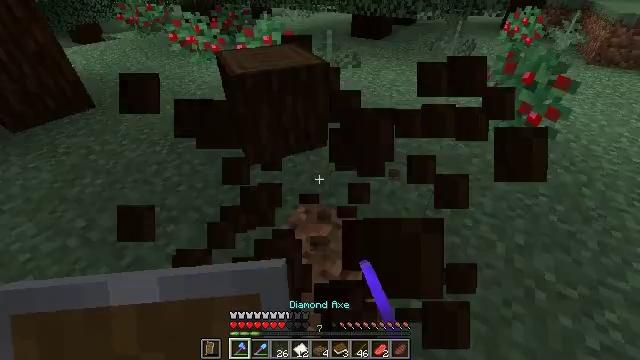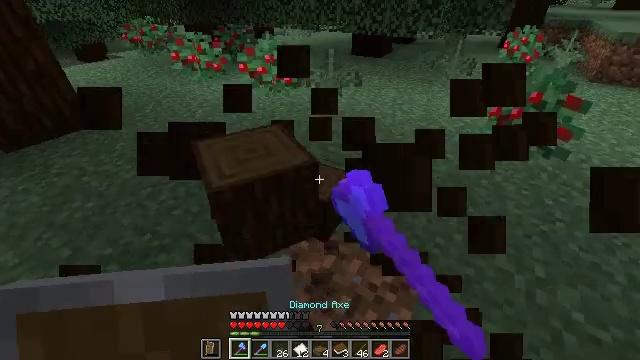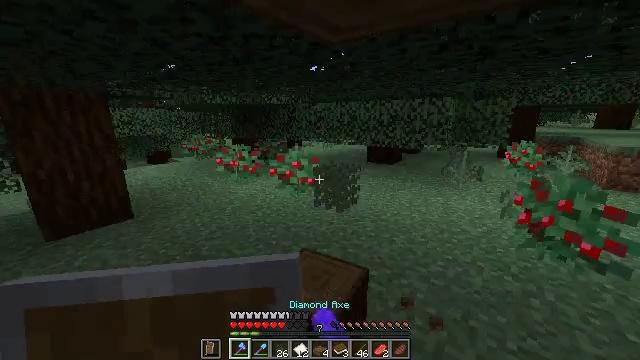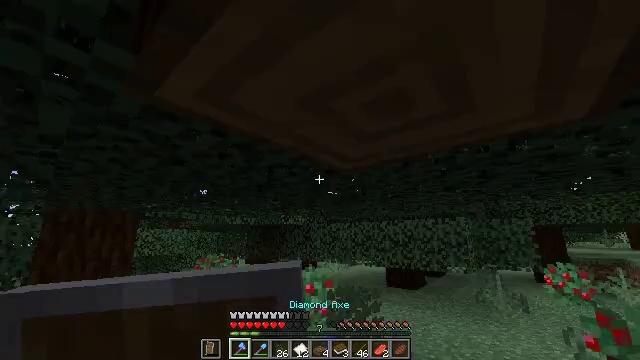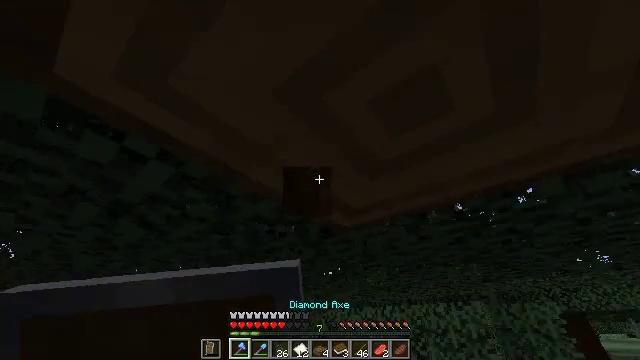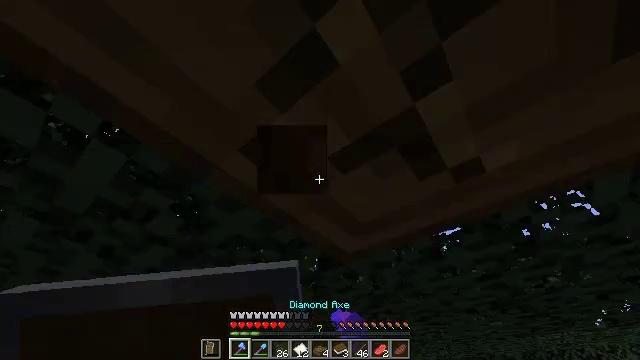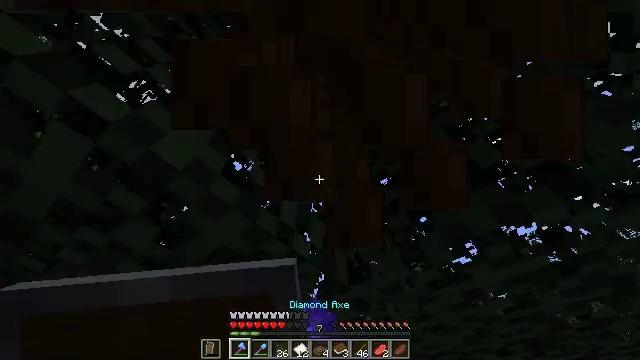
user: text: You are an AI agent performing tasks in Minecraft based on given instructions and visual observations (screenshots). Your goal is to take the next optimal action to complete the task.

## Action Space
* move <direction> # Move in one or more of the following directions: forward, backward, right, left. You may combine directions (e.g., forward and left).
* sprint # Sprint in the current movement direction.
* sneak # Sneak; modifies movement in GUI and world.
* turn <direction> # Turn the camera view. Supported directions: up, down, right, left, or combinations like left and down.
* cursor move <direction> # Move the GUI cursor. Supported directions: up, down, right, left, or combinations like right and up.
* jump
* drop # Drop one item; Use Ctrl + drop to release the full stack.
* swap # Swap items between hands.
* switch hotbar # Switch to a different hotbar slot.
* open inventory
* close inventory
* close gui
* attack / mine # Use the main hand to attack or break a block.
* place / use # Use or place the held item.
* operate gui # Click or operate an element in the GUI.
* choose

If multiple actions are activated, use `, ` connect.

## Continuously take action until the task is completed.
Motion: motion action
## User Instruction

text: Attack the ground to gather fern.
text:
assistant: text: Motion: move forward, turn up, attack / mine
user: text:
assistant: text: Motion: move forward, turn left and up, attack / mine
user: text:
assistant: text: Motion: move forward, turn left and up, attack / mine
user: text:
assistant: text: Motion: move forward, turn right and up, attack / mine
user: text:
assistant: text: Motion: turn up, attack / mine
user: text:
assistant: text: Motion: turn up, attack / mine
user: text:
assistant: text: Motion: attack / mine